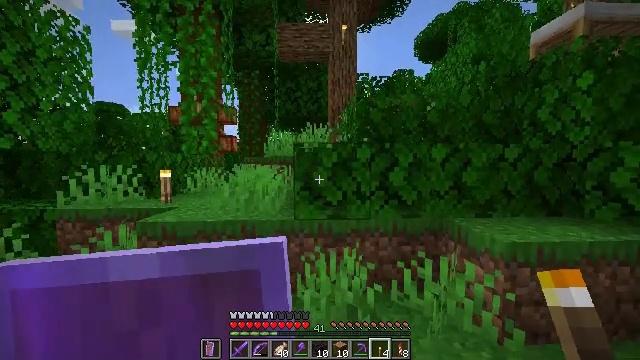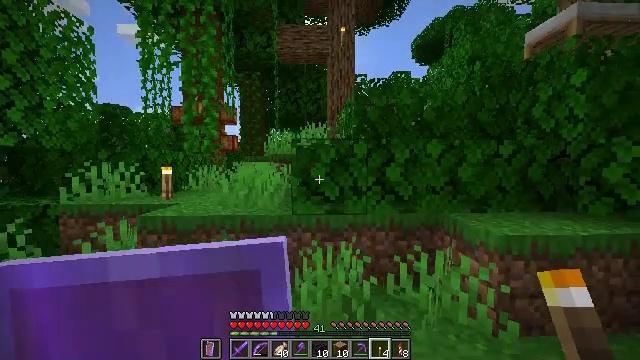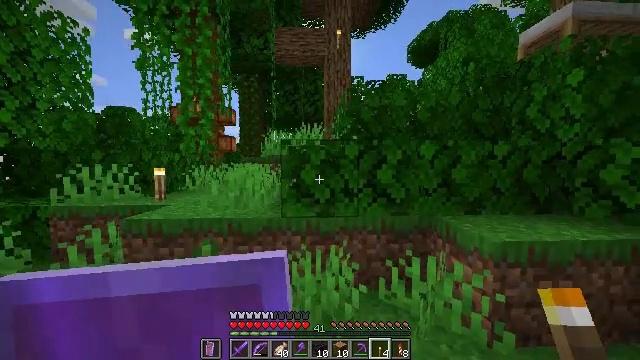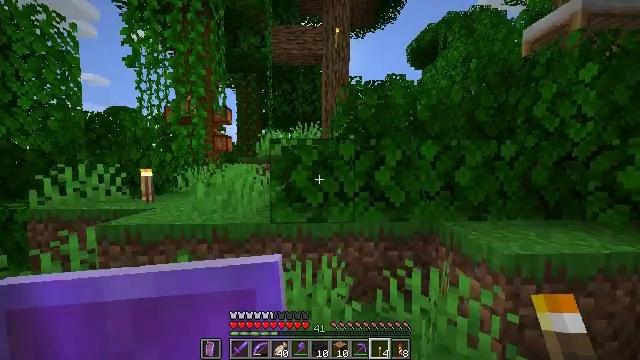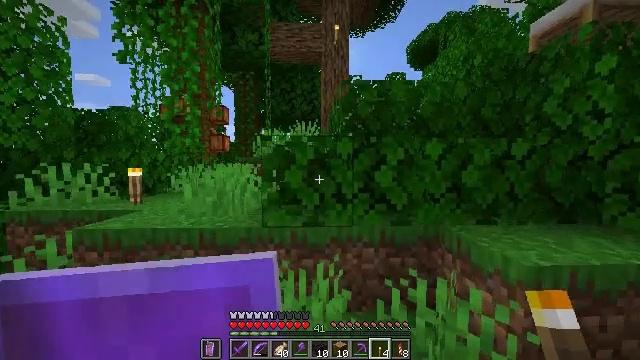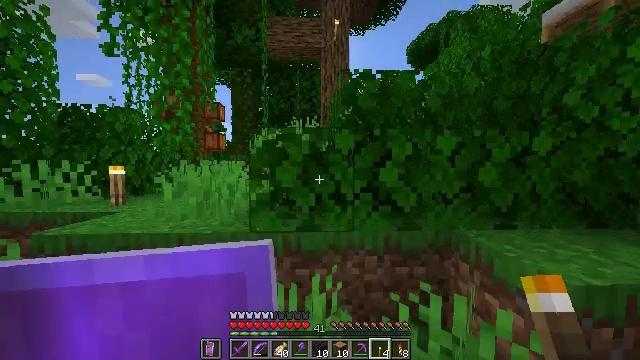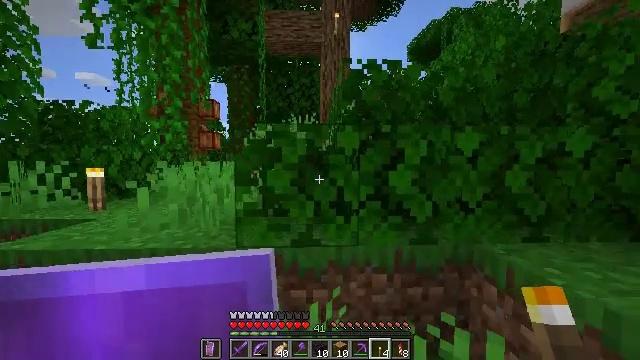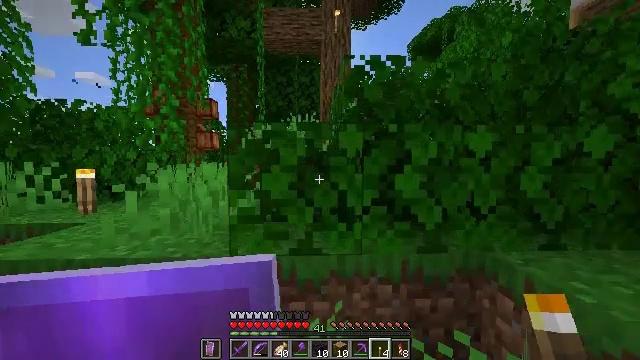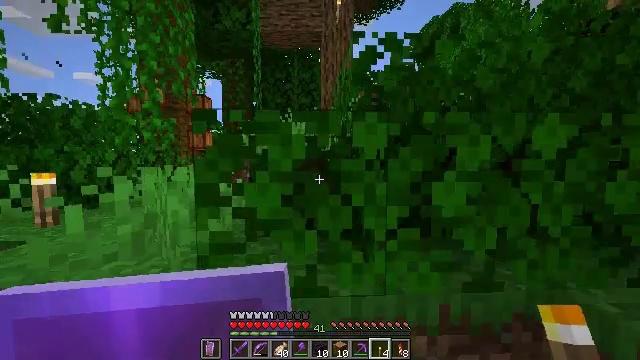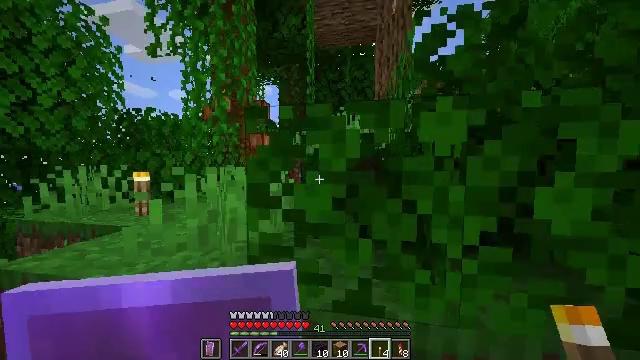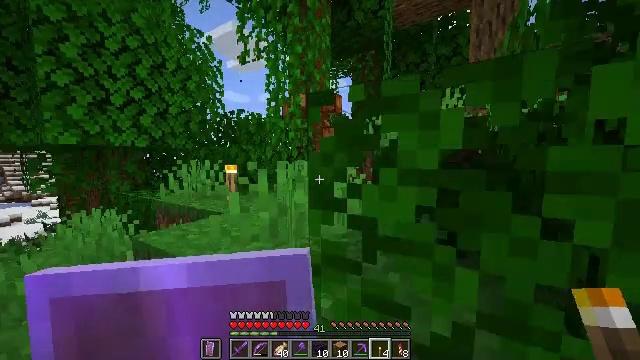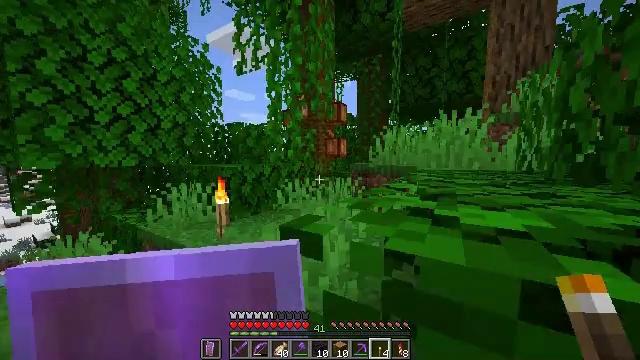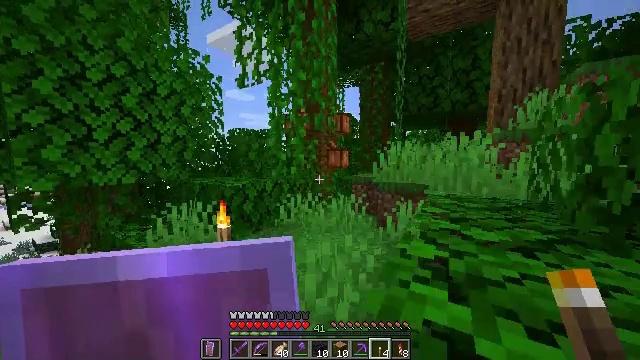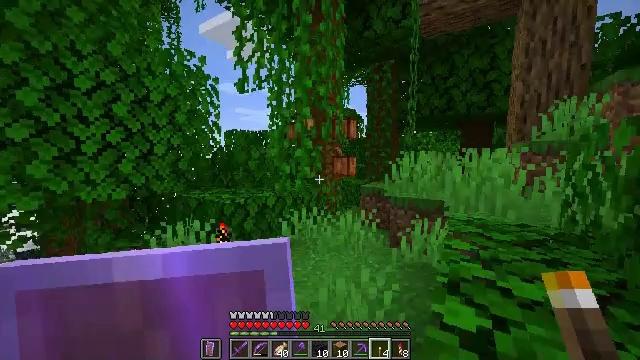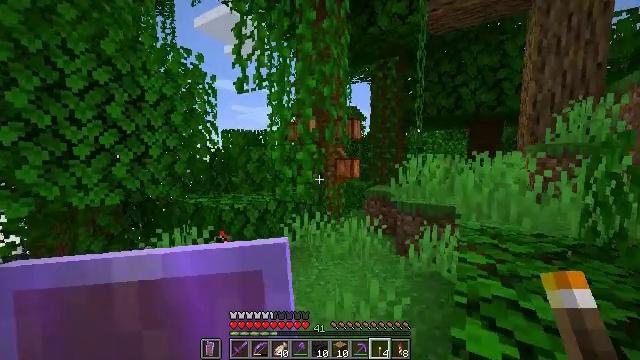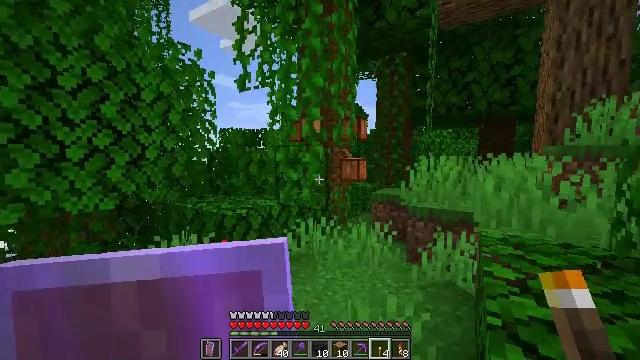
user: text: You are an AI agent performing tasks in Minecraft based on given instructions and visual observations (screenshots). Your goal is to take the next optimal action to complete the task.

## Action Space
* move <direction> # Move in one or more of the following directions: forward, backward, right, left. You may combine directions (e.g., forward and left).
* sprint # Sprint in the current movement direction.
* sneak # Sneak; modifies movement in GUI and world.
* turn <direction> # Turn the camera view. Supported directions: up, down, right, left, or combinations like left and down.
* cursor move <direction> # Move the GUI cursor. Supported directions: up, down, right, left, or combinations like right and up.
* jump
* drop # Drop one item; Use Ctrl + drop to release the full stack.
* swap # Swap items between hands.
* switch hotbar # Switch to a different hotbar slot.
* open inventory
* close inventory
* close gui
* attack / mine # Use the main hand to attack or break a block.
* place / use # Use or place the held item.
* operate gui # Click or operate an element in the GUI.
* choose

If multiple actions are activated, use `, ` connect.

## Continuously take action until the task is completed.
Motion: motion action
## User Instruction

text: Gather cocoa beans from the pod.
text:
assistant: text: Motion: move forward and move right, sprint
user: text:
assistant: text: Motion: move forward, sprint
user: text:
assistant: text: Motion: move forward, sprint
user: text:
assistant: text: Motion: move forward, sprint
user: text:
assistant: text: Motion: move forward, sprint
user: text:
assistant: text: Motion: move forward, sprint
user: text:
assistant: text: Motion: move forward, sprint
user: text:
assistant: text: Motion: move forward, sprint
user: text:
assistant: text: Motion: move forward, sprint, turn left
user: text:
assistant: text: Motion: move forward, sprint, turn left and down, jump
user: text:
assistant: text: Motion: move forward, sprint, turn left, jump
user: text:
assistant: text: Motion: move forward, jump
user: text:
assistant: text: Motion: move forward, jump
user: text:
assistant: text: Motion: move forward
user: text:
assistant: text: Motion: move forward
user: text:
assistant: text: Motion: move forward
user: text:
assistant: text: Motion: move forward
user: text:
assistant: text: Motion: move forward
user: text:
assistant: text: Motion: move forward
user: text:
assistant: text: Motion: move forward
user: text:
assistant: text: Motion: move forward
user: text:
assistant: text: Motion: move forward
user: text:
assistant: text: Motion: move forward, turn right and up
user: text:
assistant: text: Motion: move forward, turn right and up
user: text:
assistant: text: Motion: move forward, turn right and up
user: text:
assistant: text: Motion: move forward, turn right and up
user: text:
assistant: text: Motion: no_op
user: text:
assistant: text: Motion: no_op
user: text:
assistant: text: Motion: no_op
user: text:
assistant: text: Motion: no_op